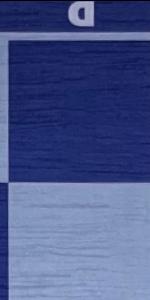
Label: Empty